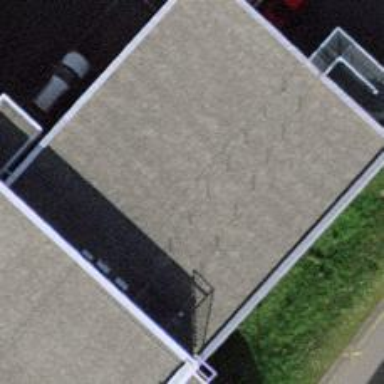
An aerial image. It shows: Commercial building.